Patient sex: F
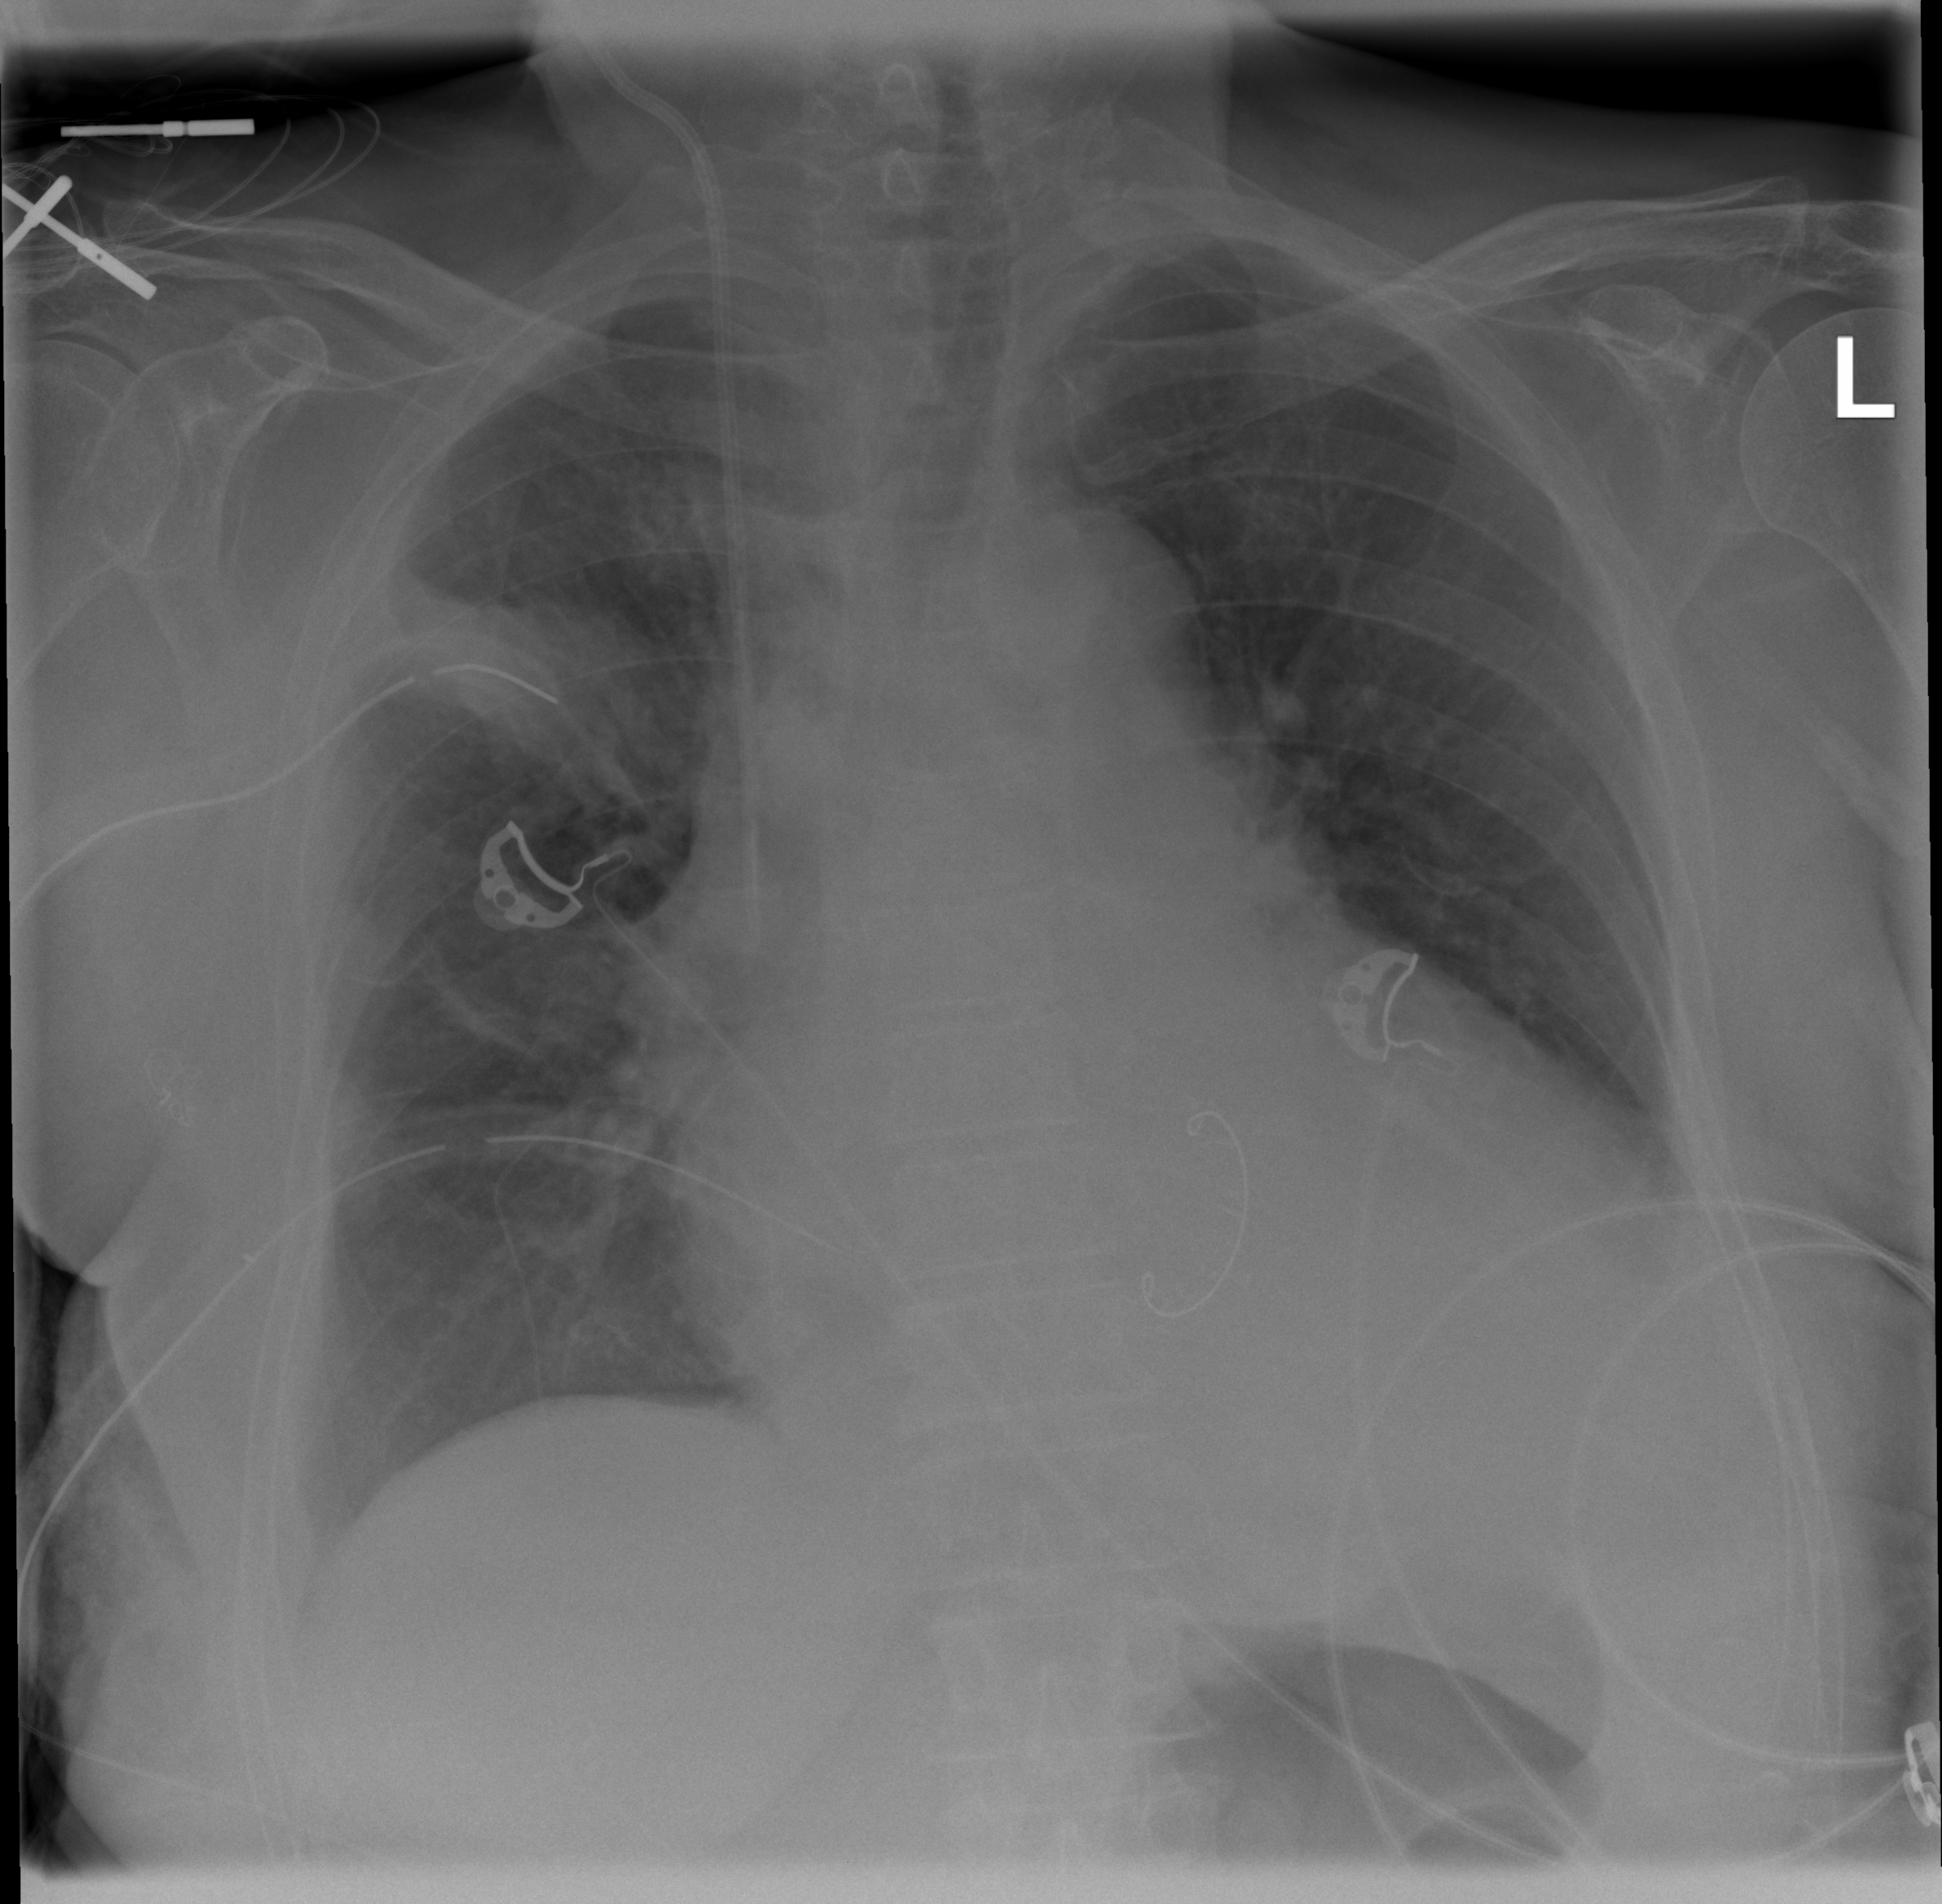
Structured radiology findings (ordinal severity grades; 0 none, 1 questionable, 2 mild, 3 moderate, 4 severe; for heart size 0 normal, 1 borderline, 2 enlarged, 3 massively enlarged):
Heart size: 3
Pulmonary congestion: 0
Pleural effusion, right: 1
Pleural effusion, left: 2
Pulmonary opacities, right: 0
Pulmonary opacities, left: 0
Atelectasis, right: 2
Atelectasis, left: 2